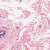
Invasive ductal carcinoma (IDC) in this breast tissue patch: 0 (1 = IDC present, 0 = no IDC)